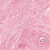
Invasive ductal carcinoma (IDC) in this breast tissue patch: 0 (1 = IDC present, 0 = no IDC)